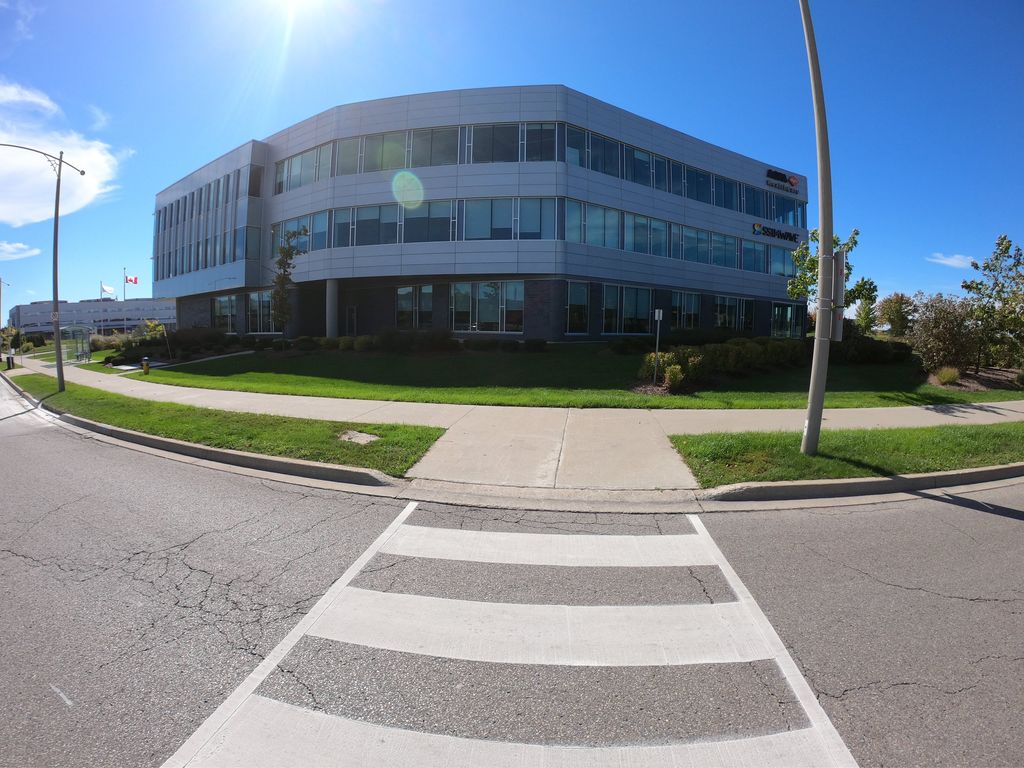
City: kitchener-waterloo